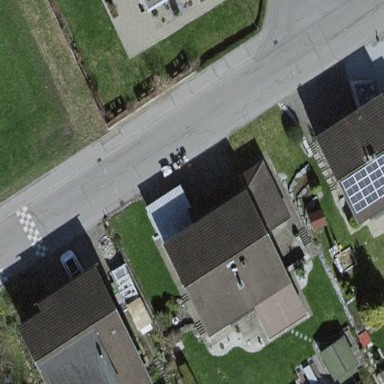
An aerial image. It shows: Simple house.